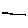
Label: line